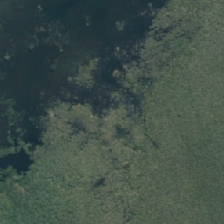
Land cover: lake_pond